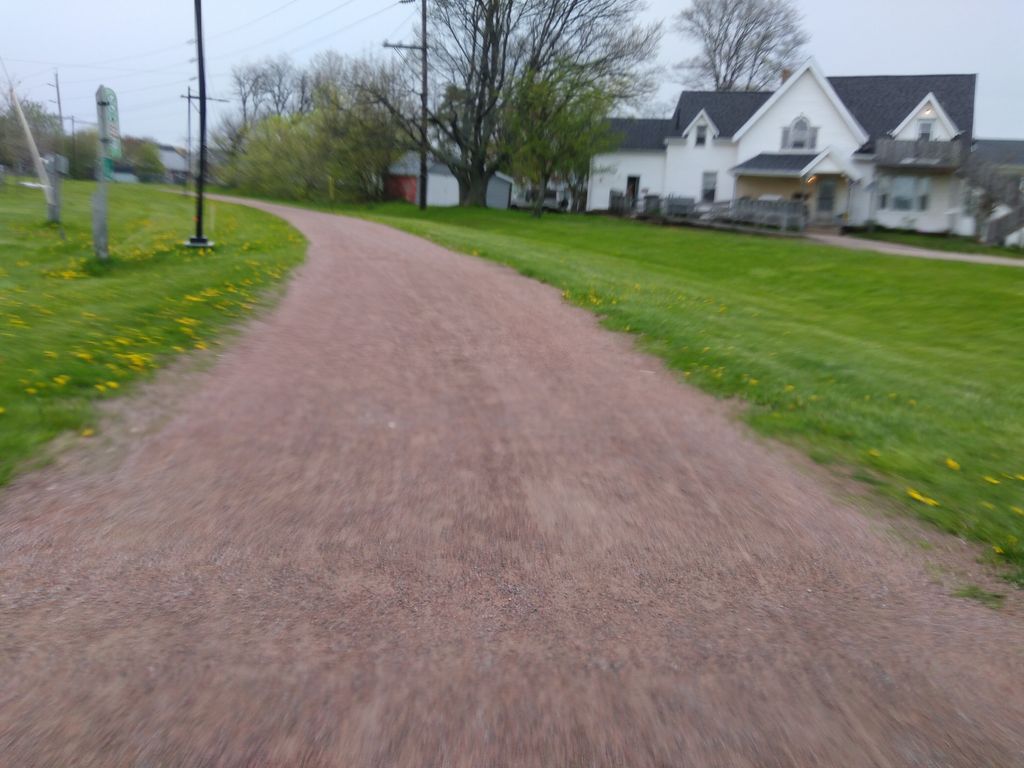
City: charlottetown